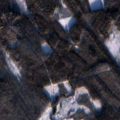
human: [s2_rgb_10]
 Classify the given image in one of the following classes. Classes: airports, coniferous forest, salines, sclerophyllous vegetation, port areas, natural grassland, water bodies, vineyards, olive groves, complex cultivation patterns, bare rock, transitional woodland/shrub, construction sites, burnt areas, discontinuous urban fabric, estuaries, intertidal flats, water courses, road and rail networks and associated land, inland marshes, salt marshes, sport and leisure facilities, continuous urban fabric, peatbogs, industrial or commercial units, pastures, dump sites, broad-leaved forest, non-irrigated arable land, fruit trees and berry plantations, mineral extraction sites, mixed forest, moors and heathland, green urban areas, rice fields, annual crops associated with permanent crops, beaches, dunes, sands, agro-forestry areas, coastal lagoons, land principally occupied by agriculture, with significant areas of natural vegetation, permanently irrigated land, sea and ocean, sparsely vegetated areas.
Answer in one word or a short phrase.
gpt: coniferous forest, mixed forest